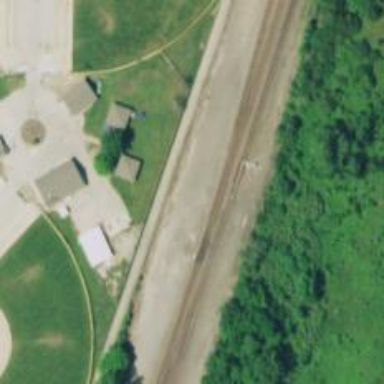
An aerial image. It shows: Railway crossover.